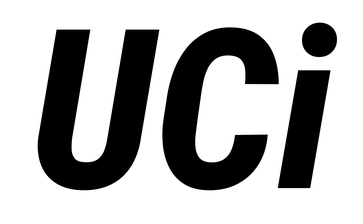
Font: Roboto-Italic_Condensed_ExtraBold_Italic